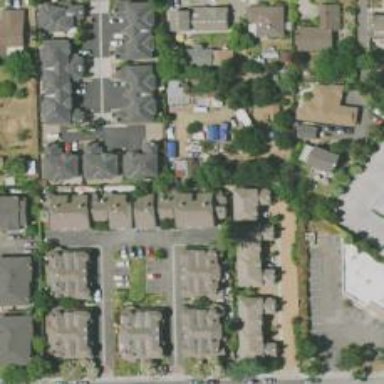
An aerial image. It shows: Living street.